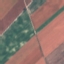
Land use / land cover: AnnualCrop